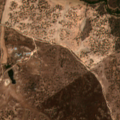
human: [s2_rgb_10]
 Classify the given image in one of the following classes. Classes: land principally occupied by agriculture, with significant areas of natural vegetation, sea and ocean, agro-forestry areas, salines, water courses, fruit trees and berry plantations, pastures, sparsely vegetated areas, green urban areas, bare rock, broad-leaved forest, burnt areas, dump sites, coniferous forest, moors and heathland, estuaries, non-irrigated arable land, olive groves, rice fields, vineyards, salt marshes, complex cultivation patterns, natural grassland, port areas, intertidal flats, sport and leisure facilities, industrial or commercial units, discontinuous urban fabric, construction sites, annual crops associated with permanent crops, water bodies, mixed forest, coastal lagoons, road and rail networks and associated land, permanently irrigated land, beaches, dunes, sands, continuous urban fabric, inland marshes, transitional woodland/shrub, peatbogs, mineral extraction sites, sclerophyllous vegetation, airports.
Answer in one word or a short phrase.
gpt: non-irrigated arable land, agro-forestry areas